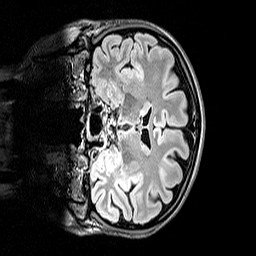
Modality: FLAIR
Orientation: coronal
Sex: female
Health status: ill
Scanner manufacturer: siemens
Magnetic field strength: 3 T
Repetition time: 5 s
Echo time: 0.388 s